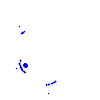
Particle: pion